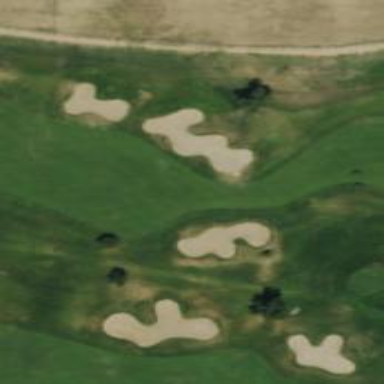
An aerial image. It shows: View of golf hole.